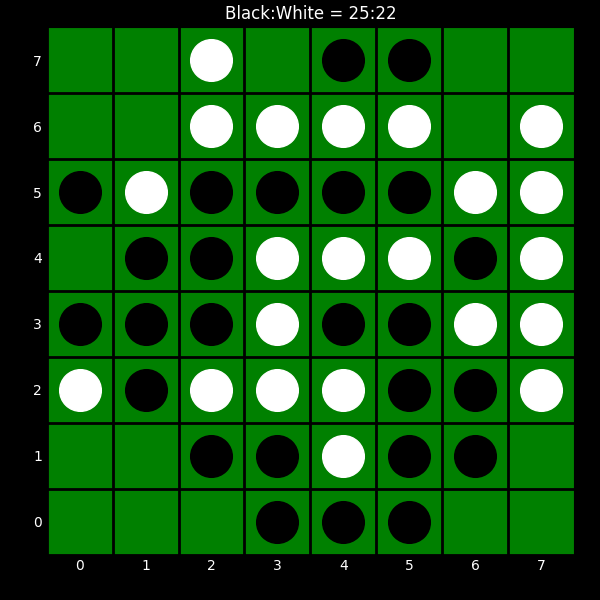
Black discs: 25
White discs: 22